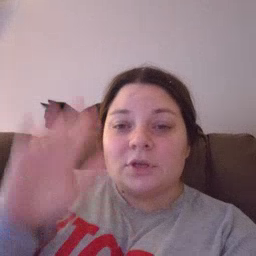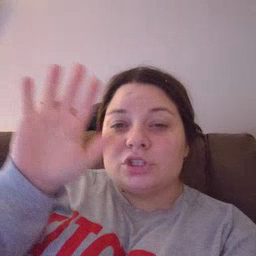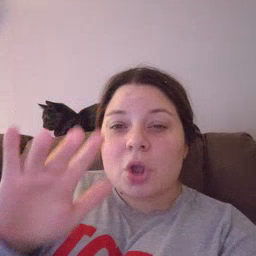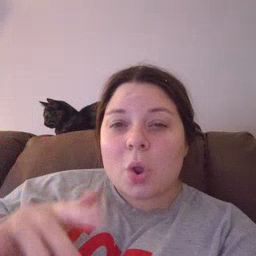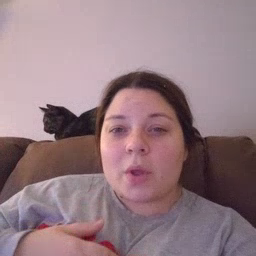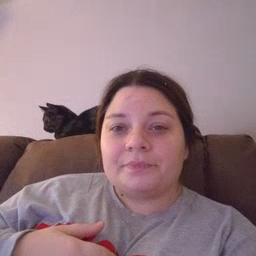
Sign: snow